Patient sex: M
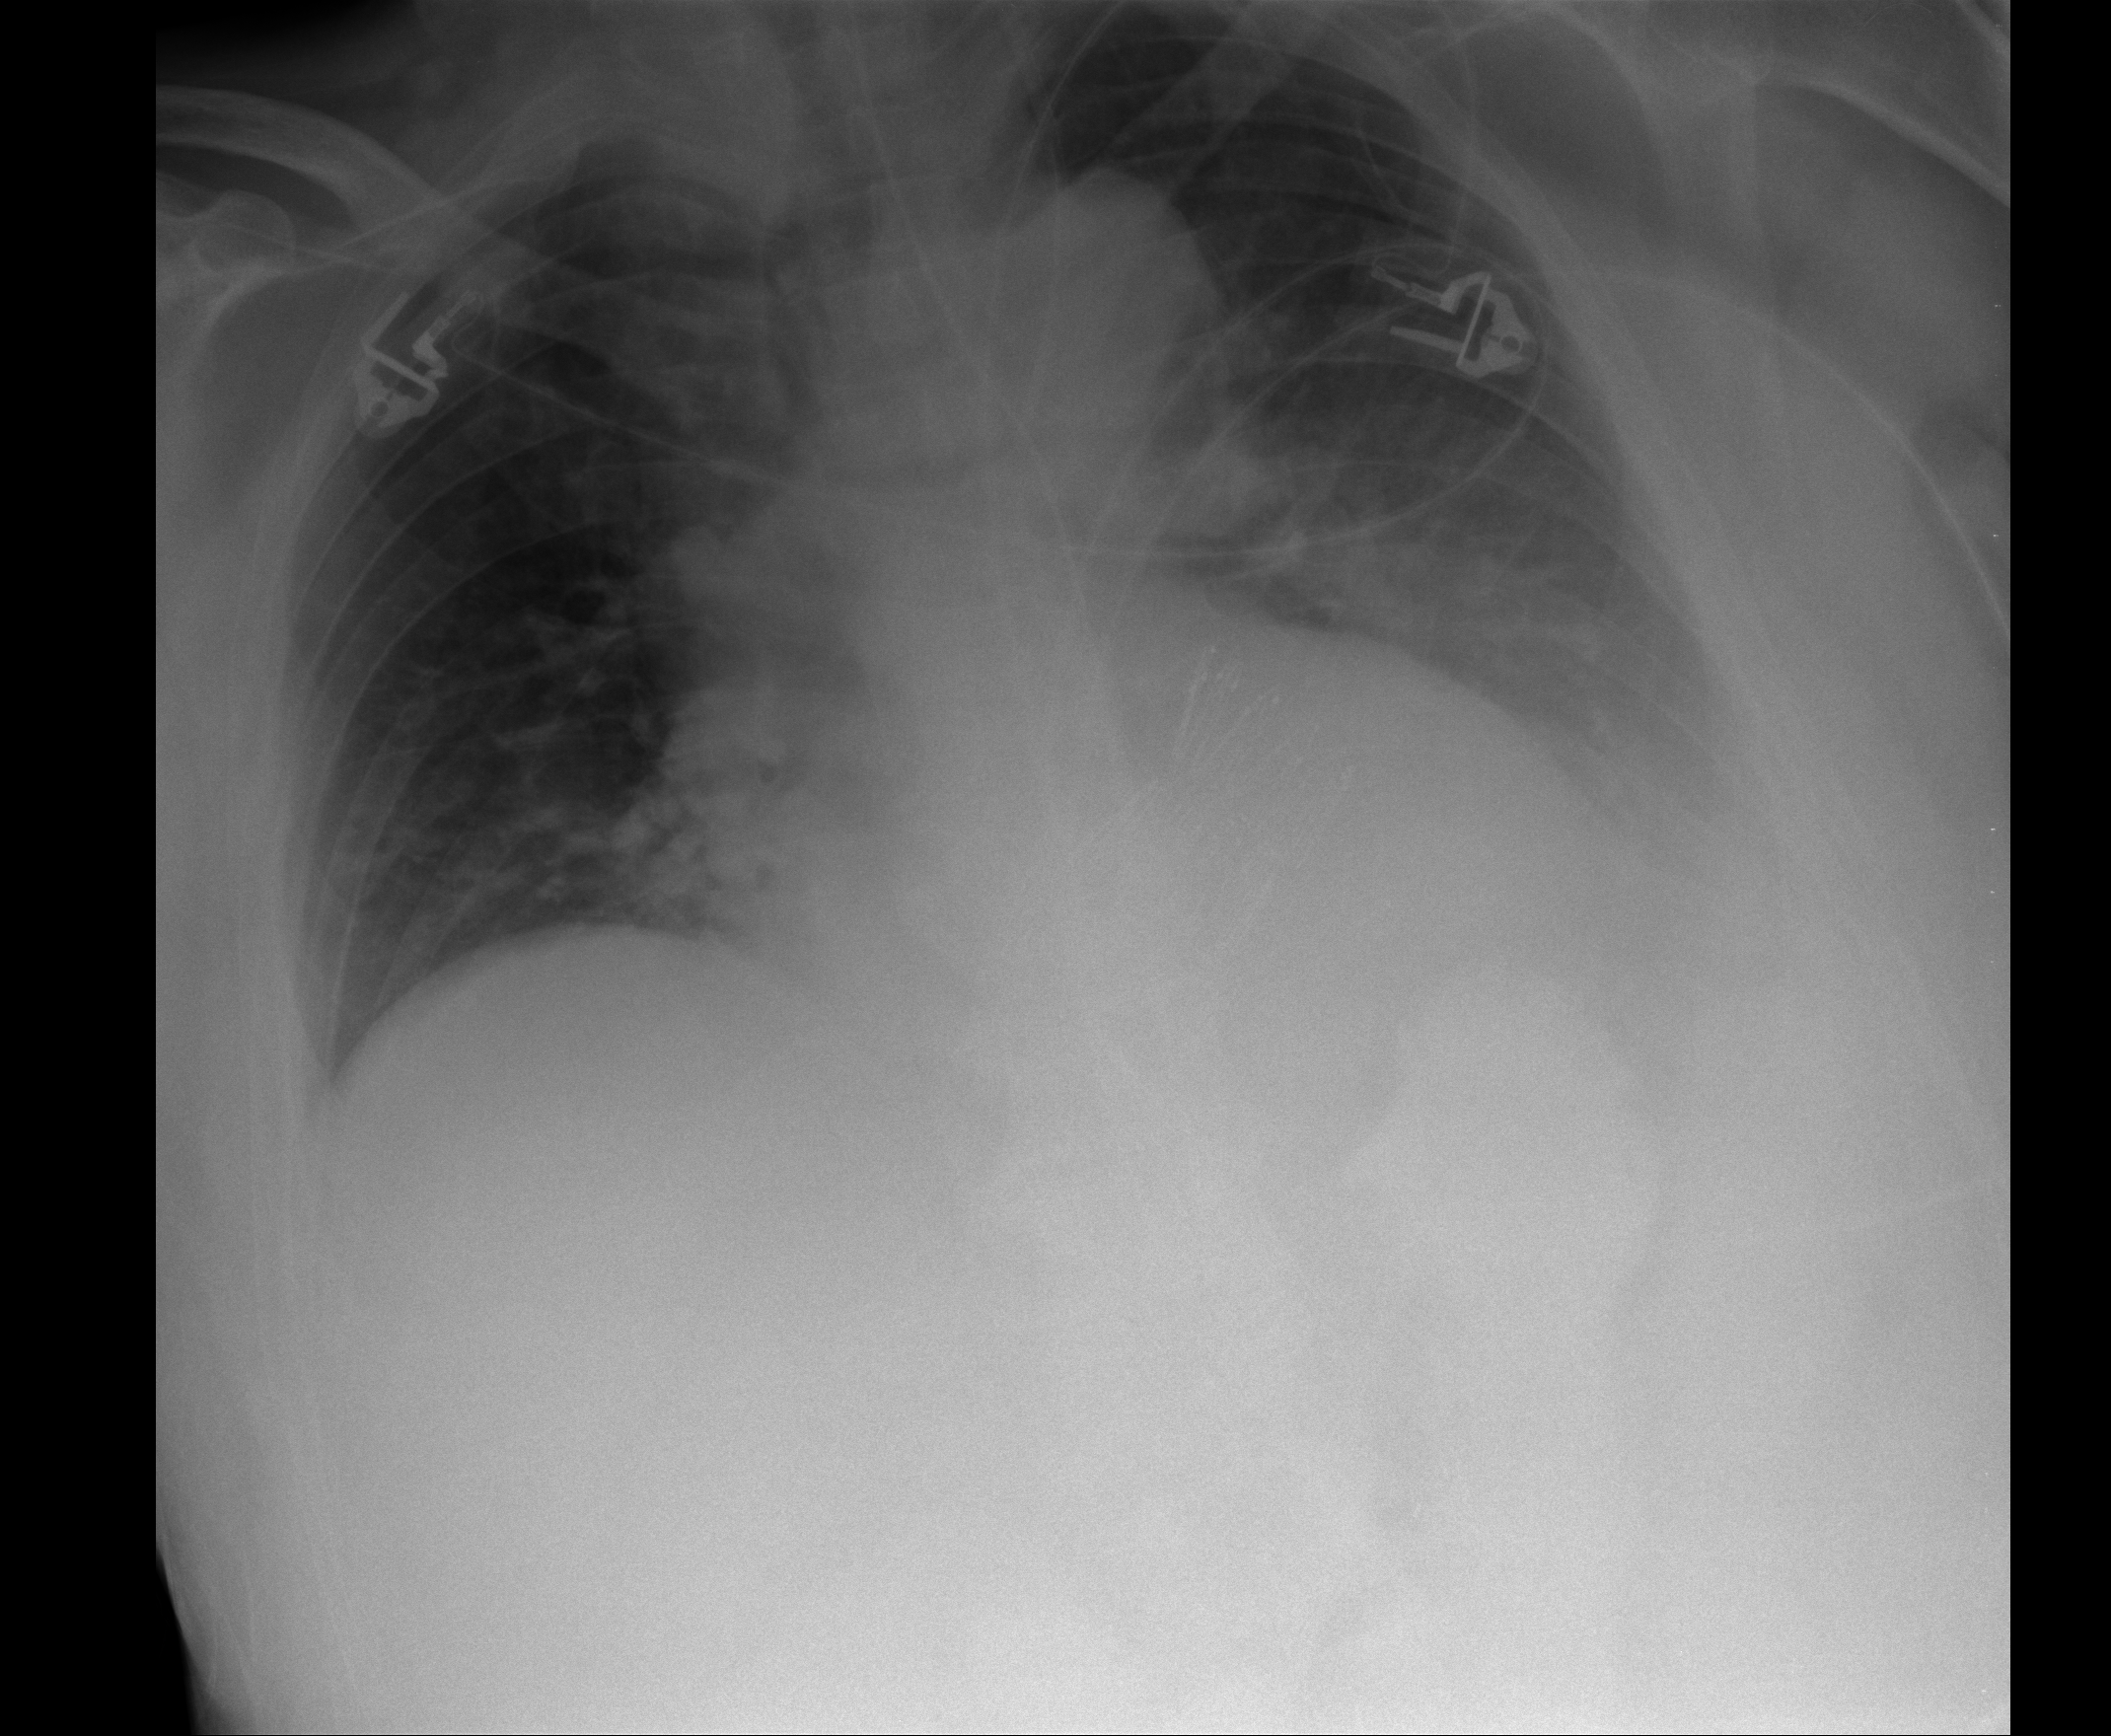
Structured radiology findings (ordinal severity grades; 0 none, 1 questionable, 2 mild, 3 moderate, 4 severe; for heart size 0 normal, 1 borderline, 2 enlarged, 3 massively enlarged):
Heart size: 2
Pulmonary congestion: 1
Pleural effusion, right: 0
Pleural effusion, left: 2
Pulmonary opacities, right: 0
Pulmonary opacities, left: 0
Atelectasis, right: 2
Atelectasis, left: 2